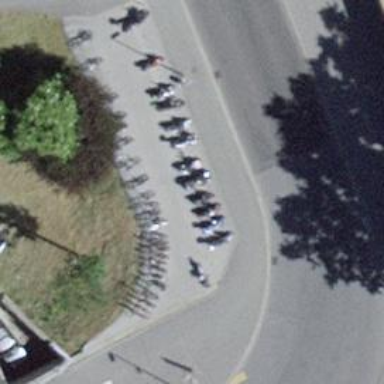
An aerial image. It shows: Sidewalk along the footway.